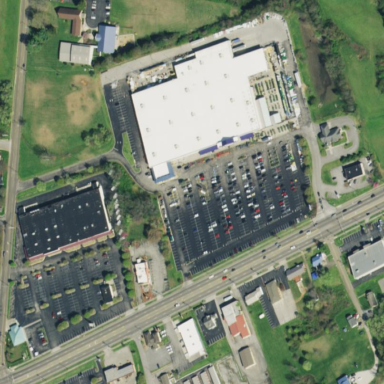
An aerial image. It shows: Retail area.